Question: Here's my fiddle showing my existing CSS/html:
<URL> ''
Here's a screenshot of what I am trying to do:

As you can see, I am trying to get the thead block to display in front of the redShadowBox div. How can I control this?
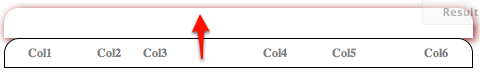
Answer: '''
.geniusPicks .redBoxShadow {margin-bottom: -30px;}
'''